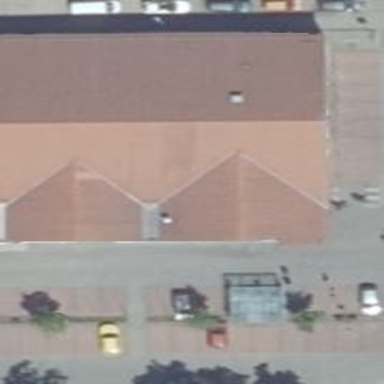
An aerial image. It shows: Building with gabled roof made of gray roof tiles.